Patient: sex M, age 52
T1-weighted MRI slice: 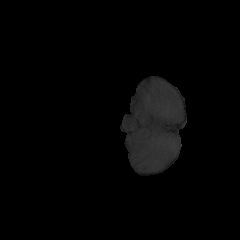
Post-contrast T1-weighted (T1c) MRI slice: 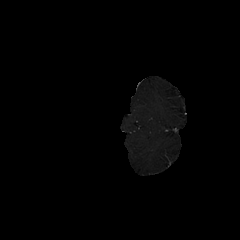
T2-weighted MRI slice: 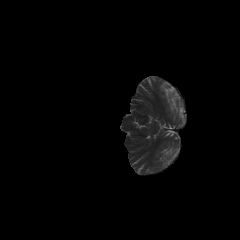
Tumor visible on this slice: no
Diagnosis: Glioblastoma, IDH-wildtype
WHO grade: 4